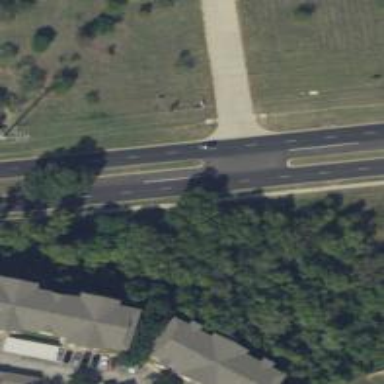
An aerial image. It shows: Secondary link road with asphalt surface.